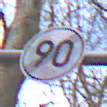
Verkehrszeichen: EndeGeschwindigkeit90
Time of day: MorningAfternoon
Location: Outdoor (Nature)
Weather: PartlyCloudy
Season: NotSpecified
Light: Natural